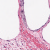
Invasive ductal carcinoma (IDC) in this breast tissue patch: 0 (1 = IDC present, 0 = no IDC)